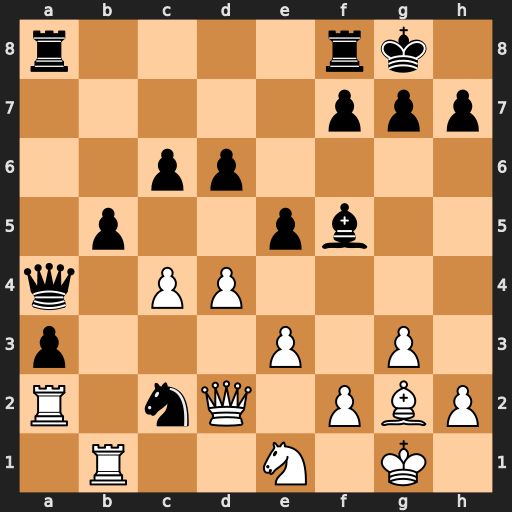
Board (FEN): r4rk1/5ppp/2pp4/1p2pb2/q1PP4/p3P1P1/R1nQ1PBP/1R2N1K1
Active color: w
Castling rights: -
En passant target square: -
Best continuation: Nxc2 Qxc4 Rba1